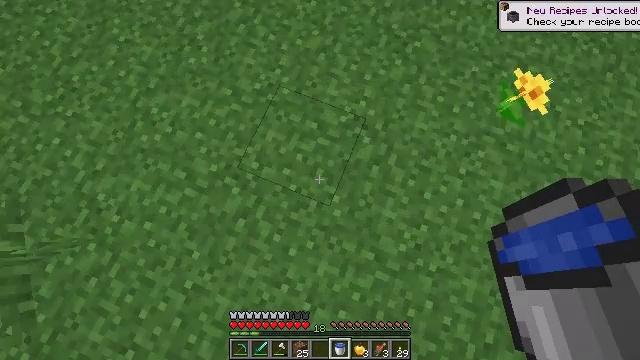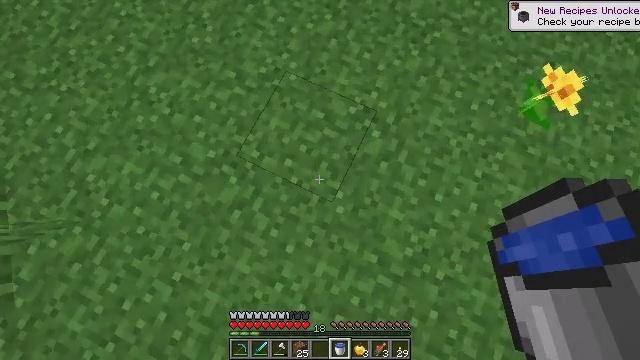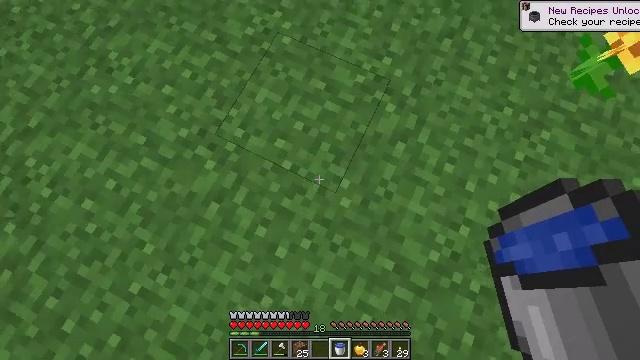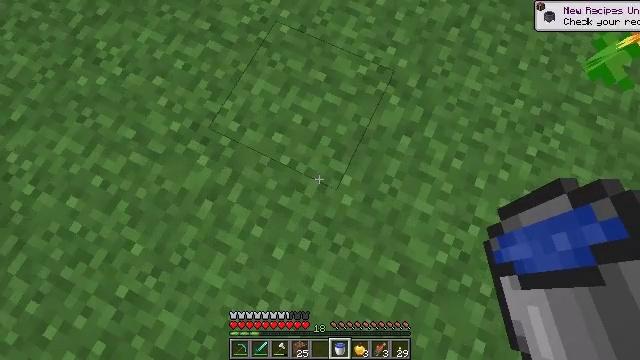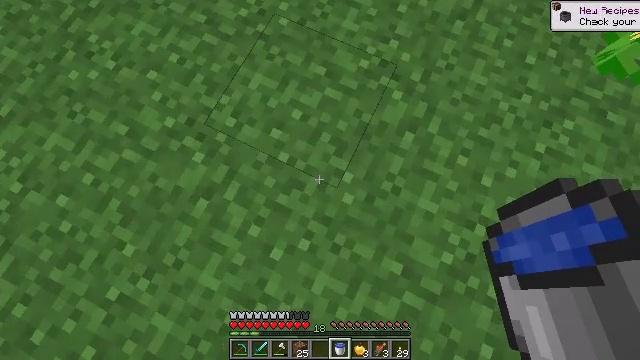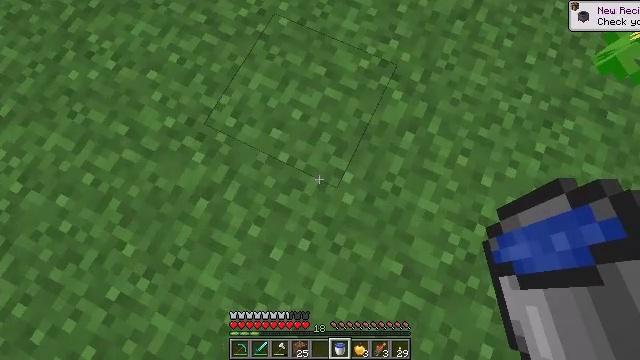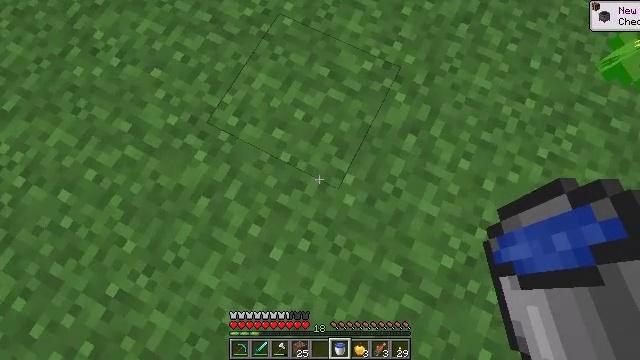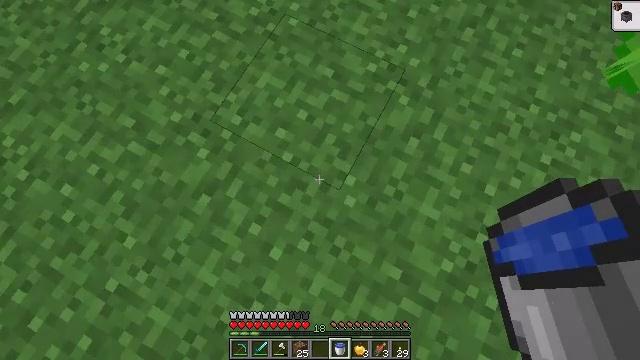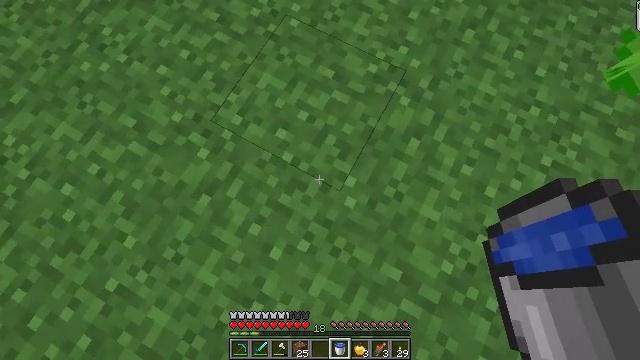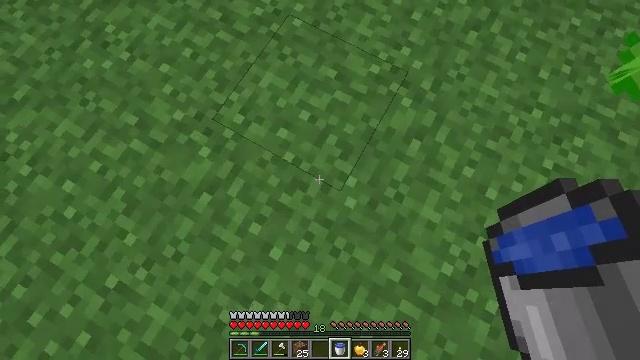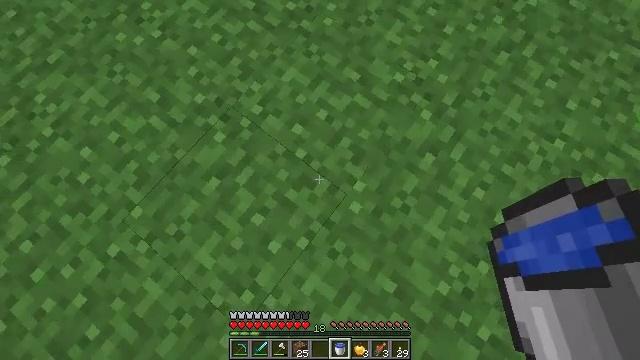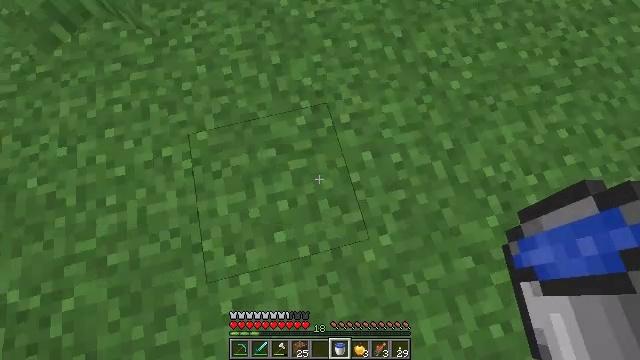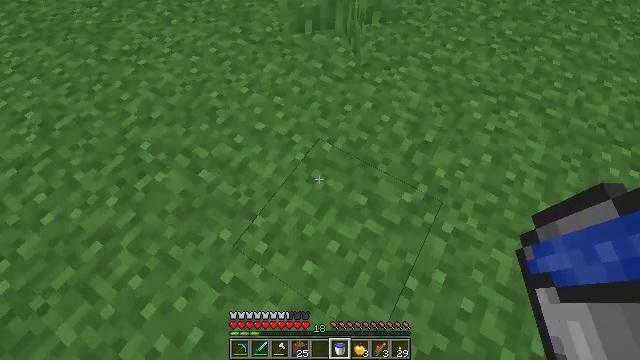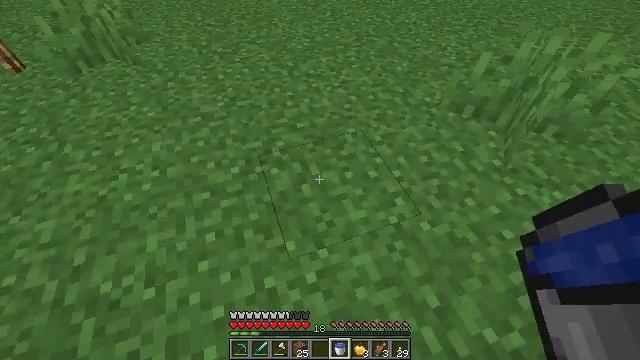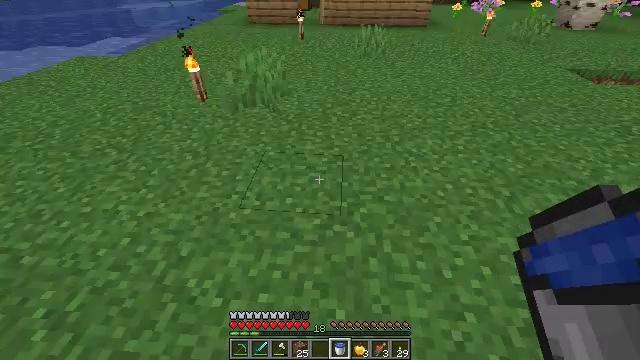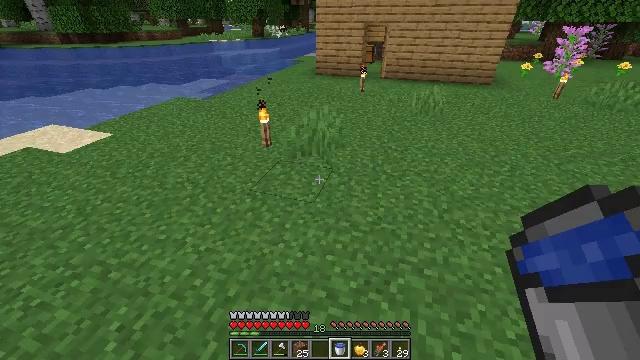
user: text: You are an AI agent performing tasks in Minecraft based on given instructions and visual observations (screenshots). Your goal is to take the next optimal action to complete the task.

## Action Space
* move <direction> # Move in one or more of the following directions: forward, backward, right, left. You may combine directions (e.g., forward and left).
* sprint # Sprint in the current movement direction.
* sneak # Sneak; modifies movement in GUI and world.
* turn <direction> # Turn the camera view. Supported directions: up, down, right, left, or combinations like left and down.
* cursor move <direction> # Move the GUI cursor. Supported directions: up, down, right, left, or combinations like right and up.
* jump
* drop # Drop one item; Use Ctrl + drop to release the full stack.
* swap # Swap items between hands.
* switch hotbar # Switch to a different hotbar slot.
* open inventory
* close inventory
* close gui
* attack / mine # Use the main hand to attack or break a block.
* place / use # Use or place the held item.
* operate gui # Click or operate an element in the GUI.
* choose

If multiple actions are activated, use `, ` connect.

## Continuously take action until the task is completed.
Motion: motion action
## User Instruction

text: Get a chest by crafting it in the crafting table.
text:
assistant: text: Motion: turn left, jump
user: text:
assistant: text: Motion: jump
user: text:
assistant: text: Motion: no_op
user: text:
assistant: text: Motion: no_op
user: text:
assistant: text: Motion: no_op
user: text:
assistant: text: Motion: turn left
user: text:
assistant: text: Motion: turn left
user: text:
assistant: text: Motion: no_op
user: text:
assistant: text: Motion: no_op
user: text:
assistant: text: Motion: turn left
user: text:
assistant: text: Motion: turn left and up
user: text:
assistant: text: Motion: turn left and up
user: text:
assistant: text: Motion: turn left and up
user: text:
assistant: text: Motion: turn left and up, jump
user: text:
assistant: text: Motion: move forward, turn left and up, jump
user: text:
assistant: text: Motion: move forward, jump
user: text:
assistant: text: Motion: move forward, jump
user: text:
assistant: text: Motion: move forward, jump
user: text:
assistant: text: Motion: move forward, sprint, jump
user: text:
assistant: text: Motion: move forward, sprint, jump
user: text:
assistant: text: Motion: move forward, sprint
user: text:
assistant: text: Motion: move forward, sprint
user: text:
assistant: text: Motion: move forward, sprint, turn left
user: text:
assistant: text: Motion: move forward, sprint
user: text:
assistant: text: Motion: move forward, sprint
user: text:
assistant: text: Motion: move forward, sprint, turn right and up
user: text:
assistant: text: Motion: move forward, sprint, turn right and up
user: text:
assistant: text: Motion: move forward, sprint, turn right and up
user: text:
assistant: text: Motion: move forward, sprint, turn right and up
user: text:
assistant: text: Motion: move forward, sprint, jump